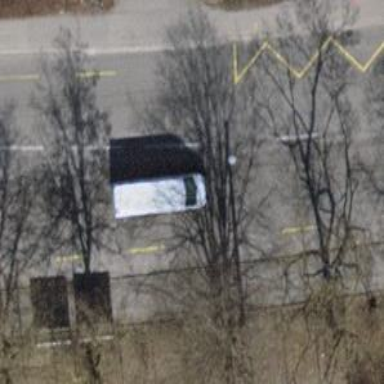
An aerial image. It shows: Primary highway with asphalt surface and designated cycle lane. There are trolley wires present along the road.